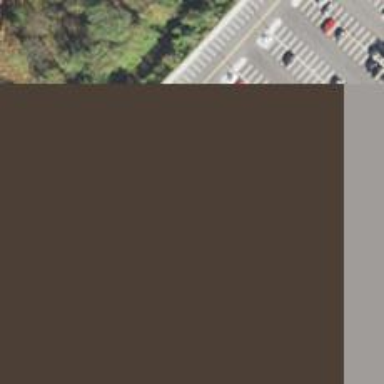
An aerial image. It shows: Parking space.